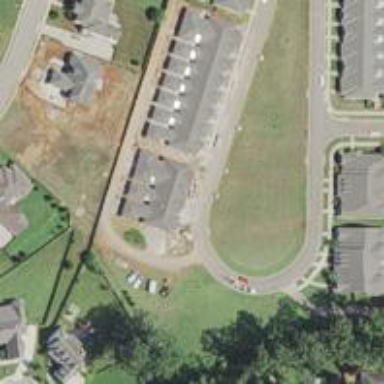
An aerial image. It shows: Residential road.